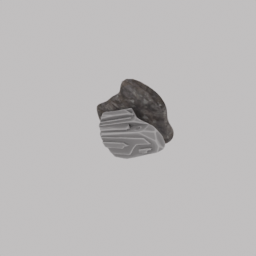
Label: nature